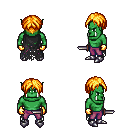
a pixel art fantasy rpg character, male body template, orc, green skin, black tattered cape, magenta pants, light blonde parted hairstyle, gold gloves, metal boots, dagger, four views (front, back, left, right), 2x2 character sprite sheet, small pixel art, hard edges, no anti-aliasing